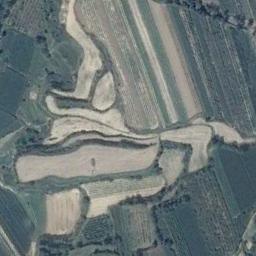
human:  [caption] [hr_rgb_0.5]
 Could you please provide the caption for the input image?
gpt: A large layer of brown and green mixed terraces .

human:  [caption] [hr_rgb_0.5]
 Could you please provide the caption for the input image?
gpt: There is a winding path between the terraces .

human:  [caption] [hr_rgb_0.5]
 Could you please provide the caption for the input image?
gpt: There are many green plants around the terrace .

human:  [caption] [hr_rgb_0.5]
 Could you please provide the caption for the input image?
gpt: The bare and green terrace is next to some trees .

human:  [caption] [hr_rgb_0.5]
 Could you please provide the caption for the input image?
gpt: There are some green terraces and yellow ones .